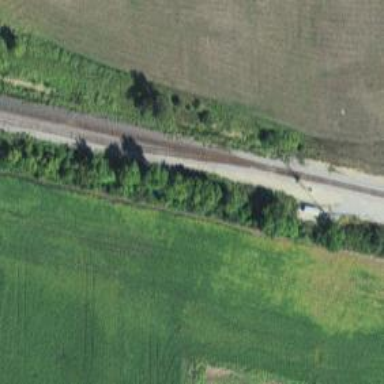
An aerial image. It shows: Railway siding for service.